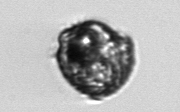
Label: Proterythropsis